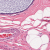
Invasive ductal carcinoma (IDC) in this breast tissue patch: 0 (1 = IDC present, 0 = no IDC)